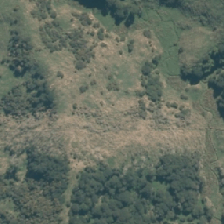
Land cover: manuka_kanuka